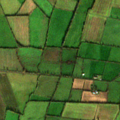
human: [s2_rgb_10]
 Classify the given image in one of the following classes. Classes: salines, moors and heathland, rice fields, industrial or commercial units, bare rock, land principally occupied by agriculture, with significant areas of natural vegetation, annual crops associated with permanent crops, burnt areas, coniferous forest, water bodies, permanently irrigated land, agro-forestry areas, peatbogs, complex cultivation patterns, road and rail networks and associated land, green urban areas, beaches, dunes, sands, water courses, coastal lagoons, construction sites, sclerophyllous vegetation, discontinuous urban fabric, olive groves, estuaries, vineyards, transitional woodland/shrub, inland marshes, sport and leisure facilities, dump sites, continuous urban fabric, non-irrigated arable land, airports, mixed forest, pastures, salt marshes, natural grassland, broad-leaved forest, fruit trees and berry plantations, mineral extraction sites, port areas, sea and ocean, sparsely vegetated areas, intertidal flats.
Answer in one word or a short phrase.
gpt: non-irrigated arable land, pastures